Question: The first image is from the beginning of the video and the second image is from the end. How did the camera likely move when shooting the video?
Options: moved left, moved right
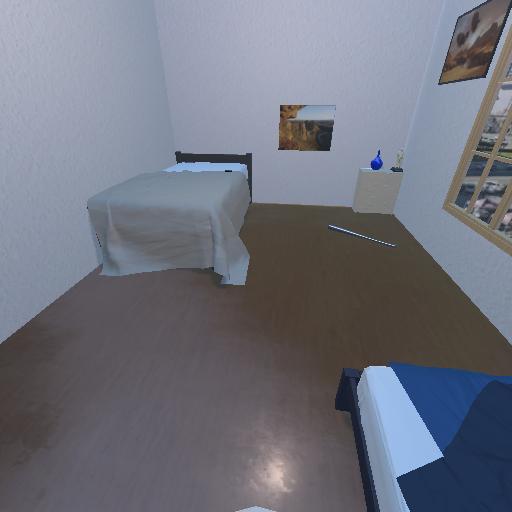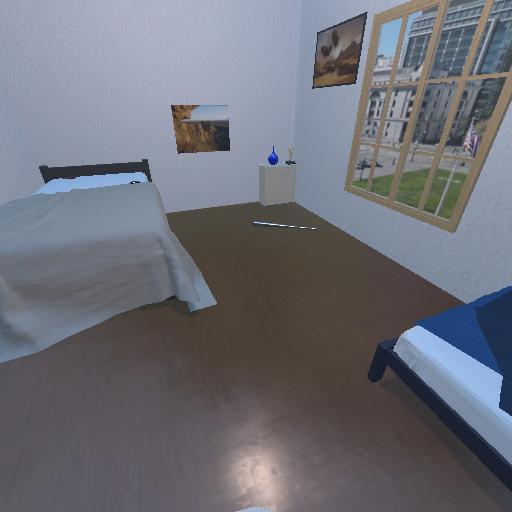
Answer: moved left